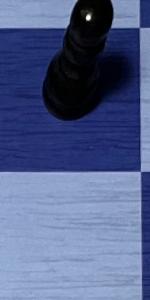
Label: Empty